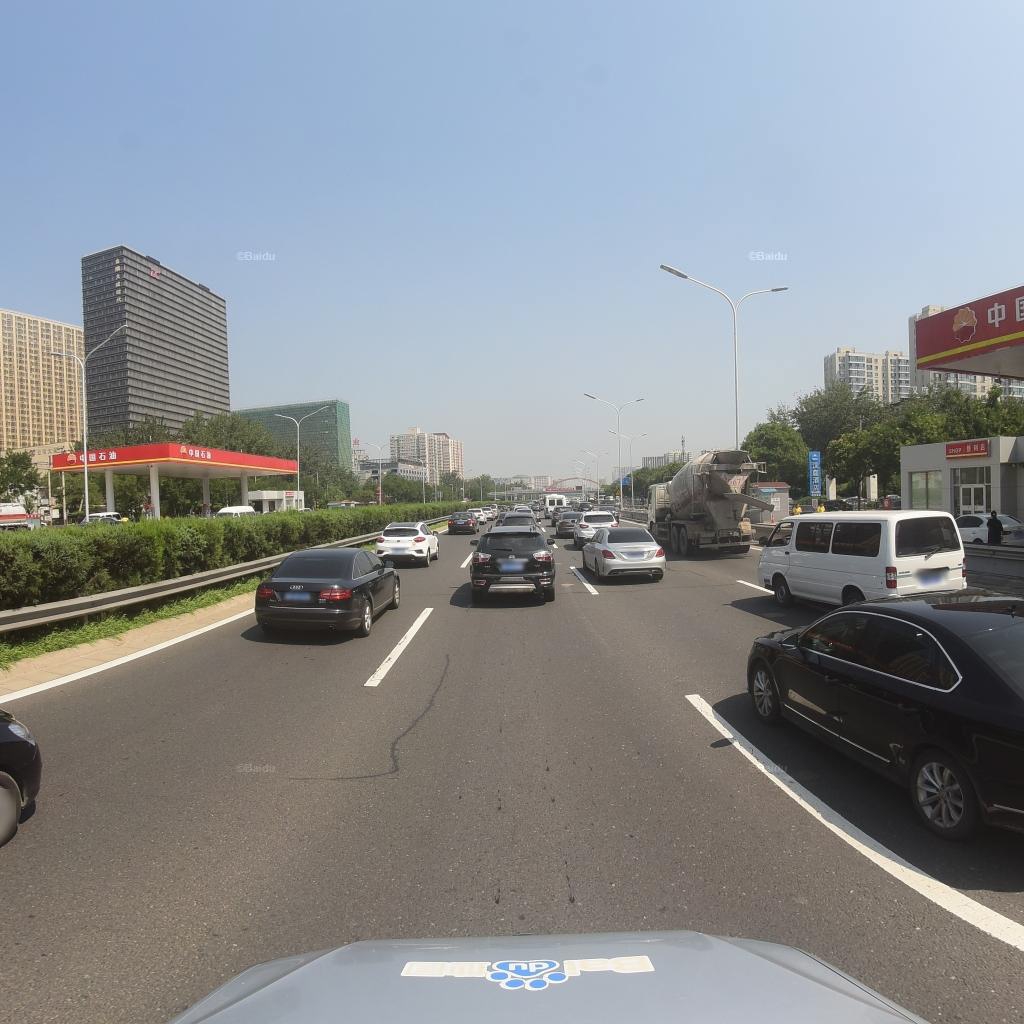
Region: Fengtai
Road damage annotations: transverse patch, longitudinal patch, longitudinal patch